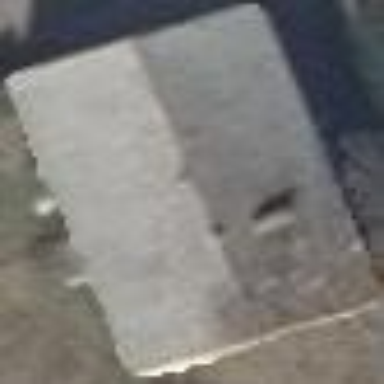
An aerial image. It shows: Detached building.